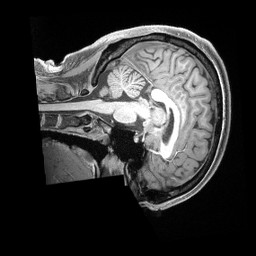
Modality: T1w
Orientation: sagittal
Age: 25
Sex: male
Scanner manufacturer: siemens
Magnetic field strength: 3 T
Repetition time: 2.4 s
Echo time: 0.00222 s